Chest X-ray:
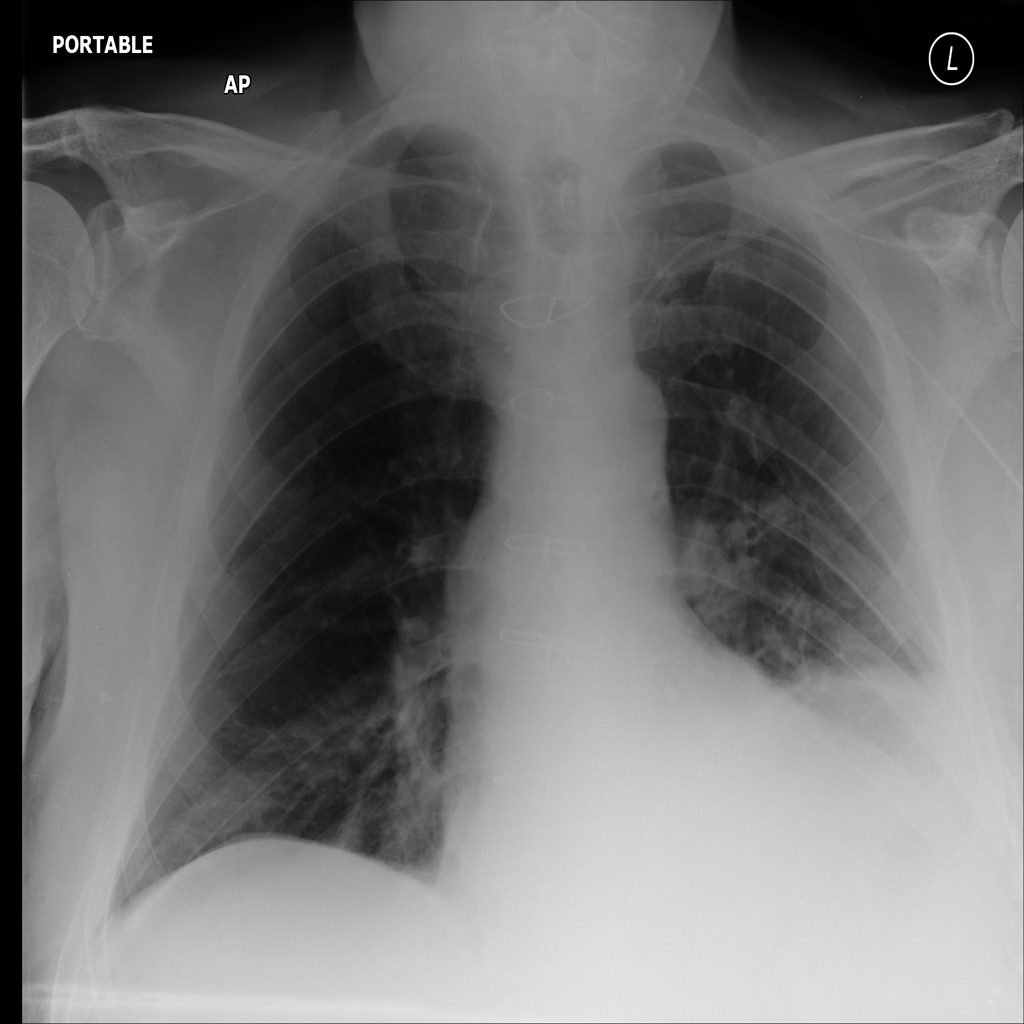
Findings: Consolidation, Effusion
No abnormal finding: no